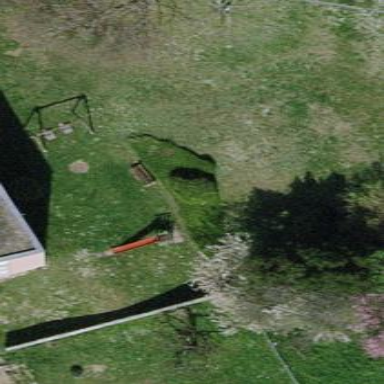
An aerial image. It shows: Playground with grassy surface. The playground area is designed with playground theme.